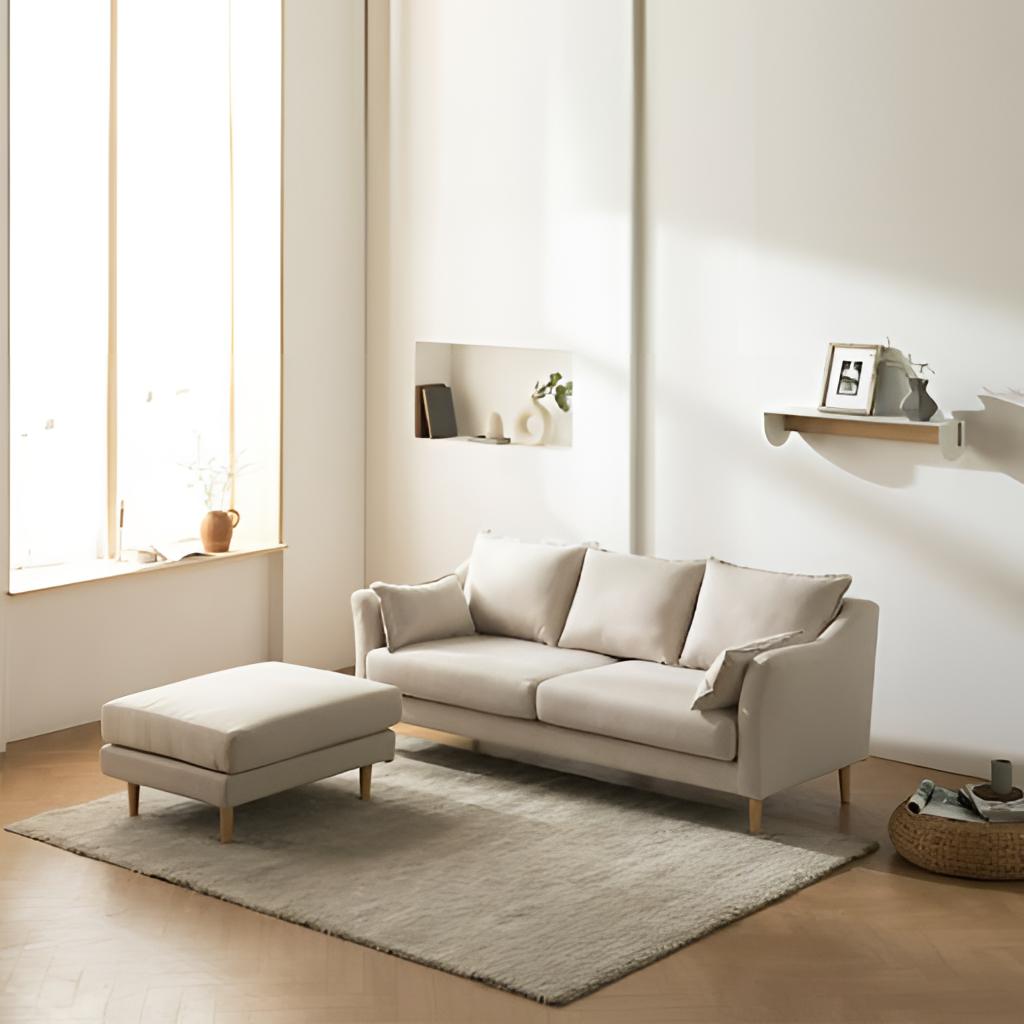
living room, beige fabric sofa, minimalist, paint wallpaper, with solid pattern, wood flooring, with herringbone pattern